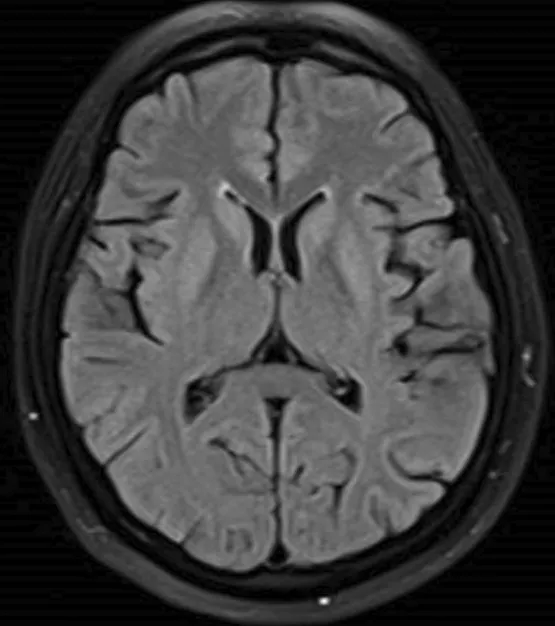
Resolution of bilateral FLAIR hyperintensities before discharge.
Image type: radiology (mri)